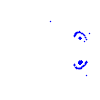
Particle: electron